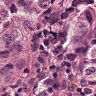
Metastatic tissue present: yes